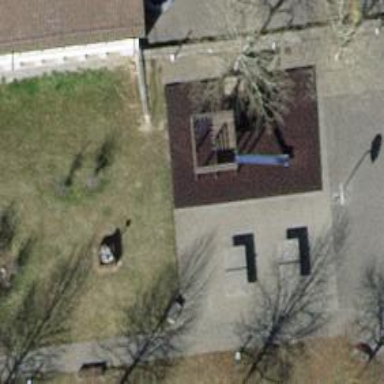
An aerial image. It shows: Playhouse themed playground.